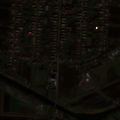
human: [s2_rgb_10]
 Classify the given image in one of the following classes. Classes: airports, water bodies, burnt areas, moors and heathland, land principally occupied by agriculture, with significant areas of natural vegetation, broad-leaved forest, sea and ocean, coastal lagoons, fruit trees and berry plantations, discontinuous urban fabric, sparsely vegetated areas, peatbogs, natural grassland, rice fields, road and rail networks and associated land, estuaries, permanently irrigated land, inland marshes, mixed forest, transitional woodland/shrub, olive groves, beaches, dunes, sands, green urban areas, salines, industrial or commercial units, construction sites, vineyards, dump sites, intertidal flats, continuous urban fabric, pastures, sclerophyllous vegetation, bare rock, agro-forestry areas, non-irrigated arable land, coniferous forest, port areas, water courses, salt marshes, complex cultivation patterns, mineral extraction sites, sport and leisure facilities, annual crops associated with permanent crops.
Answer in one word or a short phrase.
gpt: discontinuous urban fabric, non-irrigated arable land, water courses